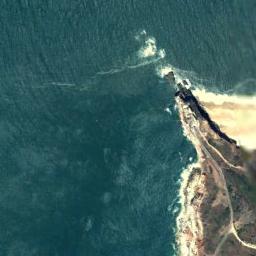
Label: beach